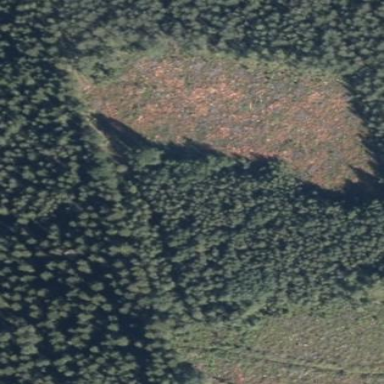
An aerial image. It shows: Clearcut man-made area surrounded by scrub vegetation.